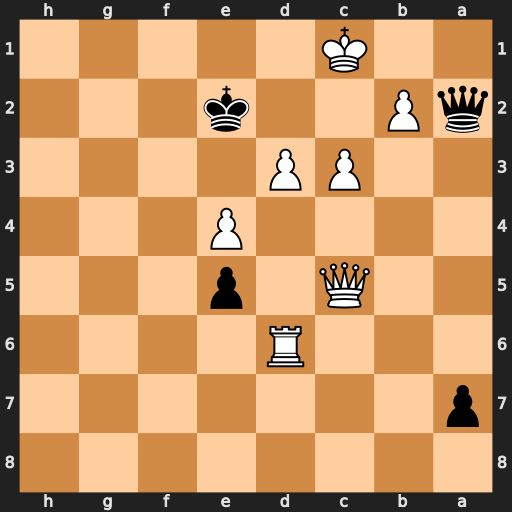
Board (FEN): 8/p7/3R4/2Q1p3/4P3/2PP4/qP2k3/2K5
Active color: b
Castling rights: -
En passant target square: -
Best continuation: Qa1+ Kc2 Qd1#